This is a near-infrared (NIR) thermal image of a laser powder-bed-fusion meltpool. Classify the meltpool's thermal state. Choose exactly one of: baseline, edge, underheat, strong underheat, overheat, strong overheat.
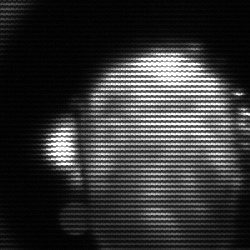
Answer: baseline